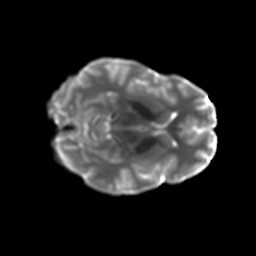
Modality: T2w
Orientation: axial
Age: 16
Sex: female
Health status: ill
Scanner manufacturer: ge
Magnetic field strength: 3 T
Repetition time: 7.5 s
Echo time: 0.079 s